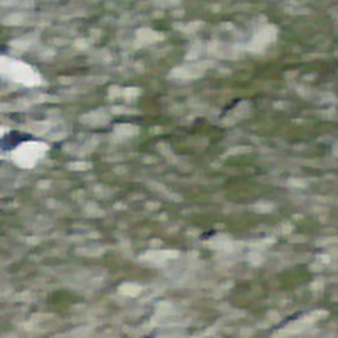
Label: other